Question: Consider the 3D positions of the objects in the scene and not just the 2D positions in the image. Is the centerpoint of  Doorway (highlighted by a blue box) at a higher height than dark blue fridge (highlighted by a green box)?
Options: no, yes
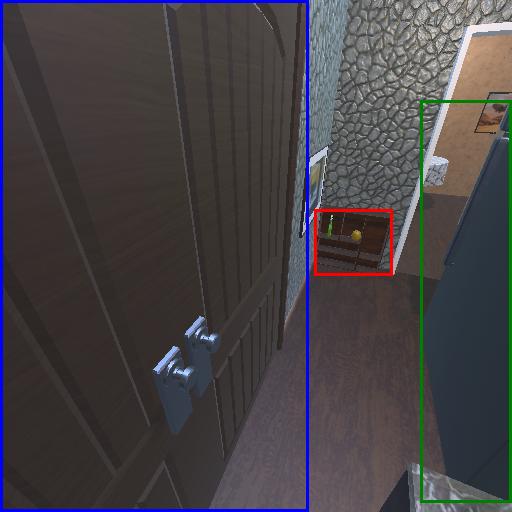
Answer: no